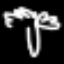
Label: palm tree